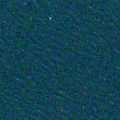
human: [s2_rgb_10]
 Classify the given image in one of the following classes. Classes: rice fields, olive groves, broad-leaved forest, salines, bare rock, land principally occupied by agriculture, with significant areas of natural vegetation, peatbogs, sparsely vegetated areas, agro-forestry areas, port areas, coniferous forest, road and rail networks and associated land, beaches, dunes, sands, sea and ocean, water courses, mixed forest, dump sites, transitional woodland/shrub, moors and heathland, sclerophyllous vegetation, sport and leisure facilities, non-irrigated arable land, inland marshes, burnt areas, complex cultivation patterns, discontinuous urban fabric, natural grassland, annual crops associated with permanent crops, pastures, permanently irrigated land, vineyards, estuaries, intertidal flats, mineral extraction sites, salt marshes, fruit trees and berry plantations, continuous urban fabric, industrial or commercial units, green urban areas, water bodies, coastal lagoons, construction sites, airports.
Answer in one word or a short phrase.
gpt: sea and ocean